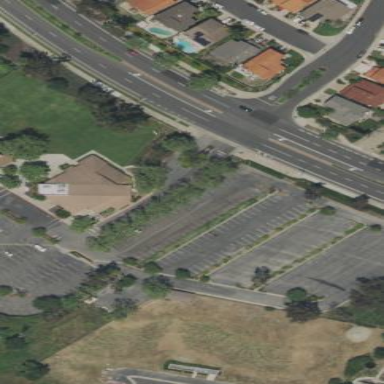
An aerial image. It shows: Parking area.